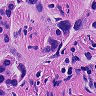
Metastatic tissue present: yes